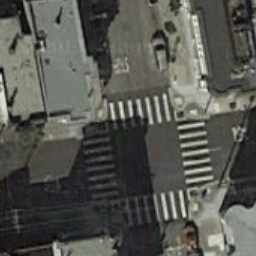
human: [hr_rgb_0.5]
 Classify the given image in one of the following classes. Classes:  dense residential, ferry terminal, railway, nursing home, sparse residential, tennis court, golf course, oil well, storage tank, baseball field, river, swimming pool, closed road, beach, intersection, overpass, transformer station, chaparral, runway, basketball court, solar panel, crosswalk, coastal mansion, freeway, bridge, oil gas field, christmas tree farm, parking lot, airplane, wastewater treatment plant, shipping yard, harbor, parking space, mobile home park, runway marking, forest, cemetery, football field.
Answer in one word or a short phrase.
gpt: crosswalk